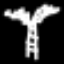
Label: palm tree